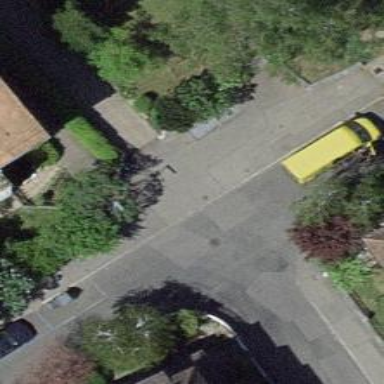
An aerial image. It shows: Kerb serving as barrier.